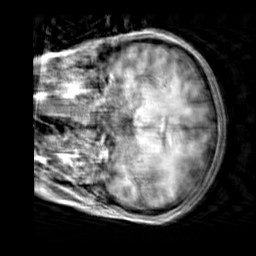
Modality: T1w
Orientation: coronal
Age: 23
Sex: female
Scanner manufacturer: siemens
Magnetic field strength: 3 T
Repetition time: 2.3 s
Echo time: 0.00303 s